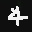
Label: 4